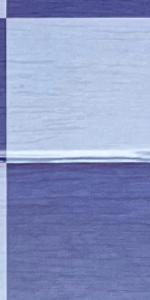
Label: Empty